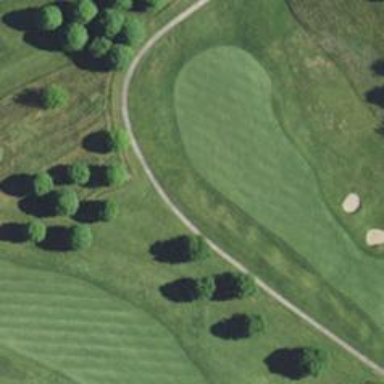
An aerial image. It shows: Service road designated as golf cart path.